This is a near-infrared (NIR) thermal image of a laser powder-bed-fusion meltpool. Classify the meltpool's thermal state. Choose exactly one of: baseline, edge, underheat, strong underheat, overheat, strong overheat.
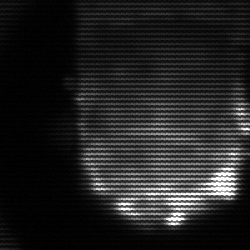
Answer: baseline